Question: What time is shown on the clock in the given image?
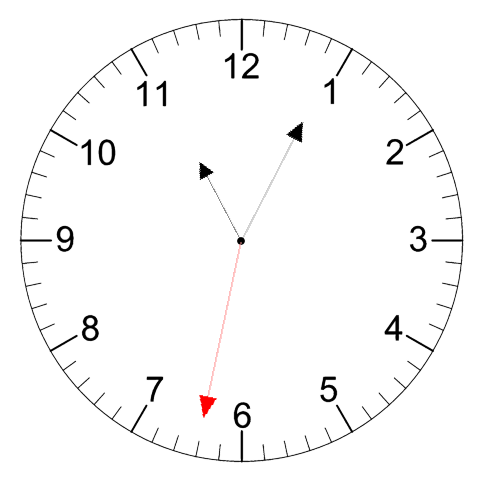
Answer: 11:04:32